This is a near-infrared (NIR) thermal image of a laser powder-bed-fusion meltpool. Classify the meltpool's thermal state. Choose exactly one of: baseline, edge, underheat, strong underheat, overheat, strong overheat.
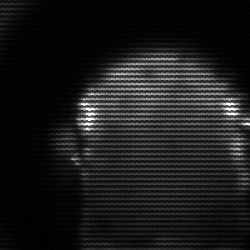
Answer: baseline